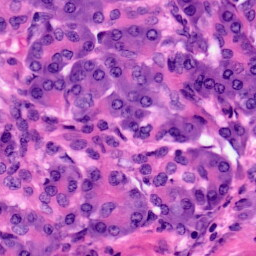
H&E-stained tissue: Pancreatic